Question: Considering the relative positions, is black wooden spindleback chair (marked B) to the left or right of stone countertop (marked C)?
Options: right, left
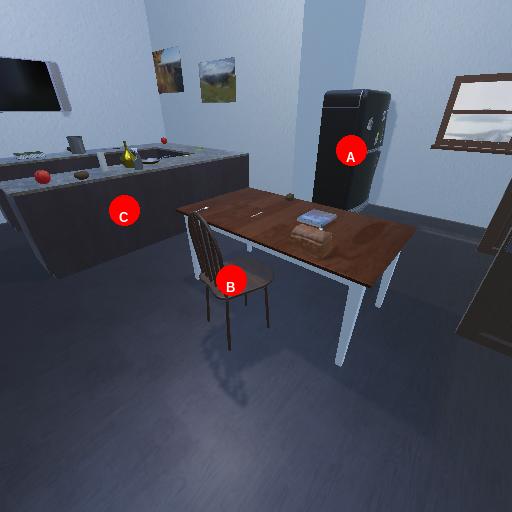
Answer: right